Interaction volume radius: 10 \u00c5
Interaction volume height: 35 \u00c5
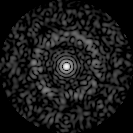
Disorder parameter: 0.8272